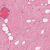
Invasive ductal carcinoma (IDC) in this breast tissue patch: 0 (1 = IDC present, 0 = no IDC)